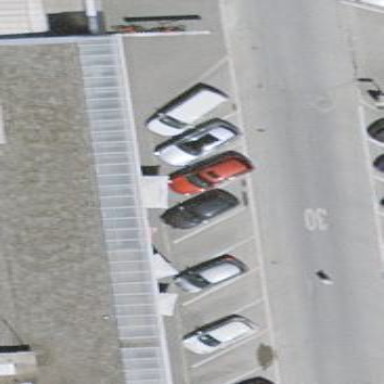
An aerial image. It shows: Diagonal street-side parking with asphalt surface.